Aerial crown-view tile of a tropical tree (Barro Colorado Island, Panama), acquired 20250715:
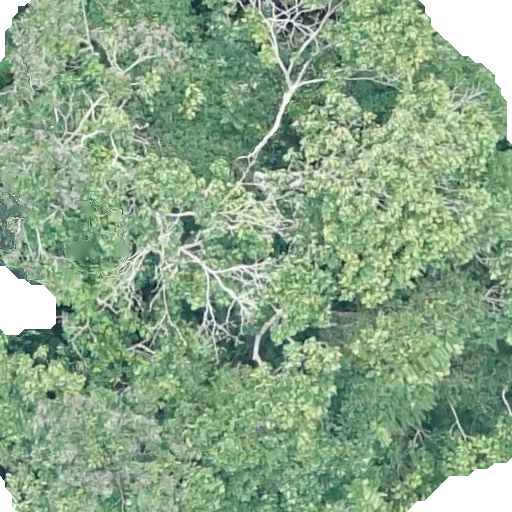
Species: Dipteryx oleifera
GBIF accepted scientific name: Dipteryx oleifera
Crown area: 482.376 m²